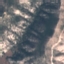
Label: HerbaceousVegetation